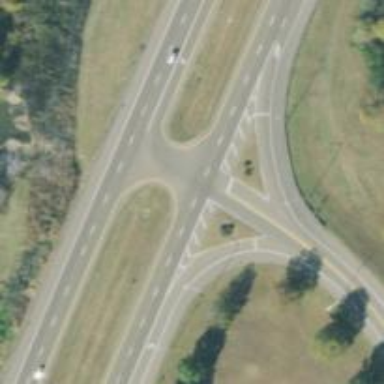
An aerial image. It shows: Trunk link highway.